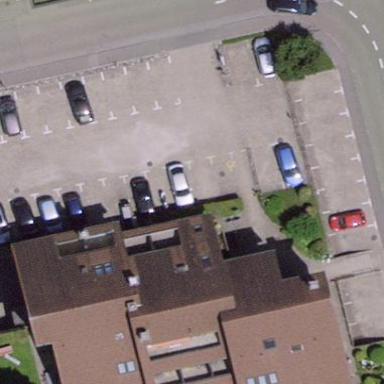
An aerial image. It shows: Restaurant and hotel building.